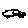
Label: car